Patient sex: M
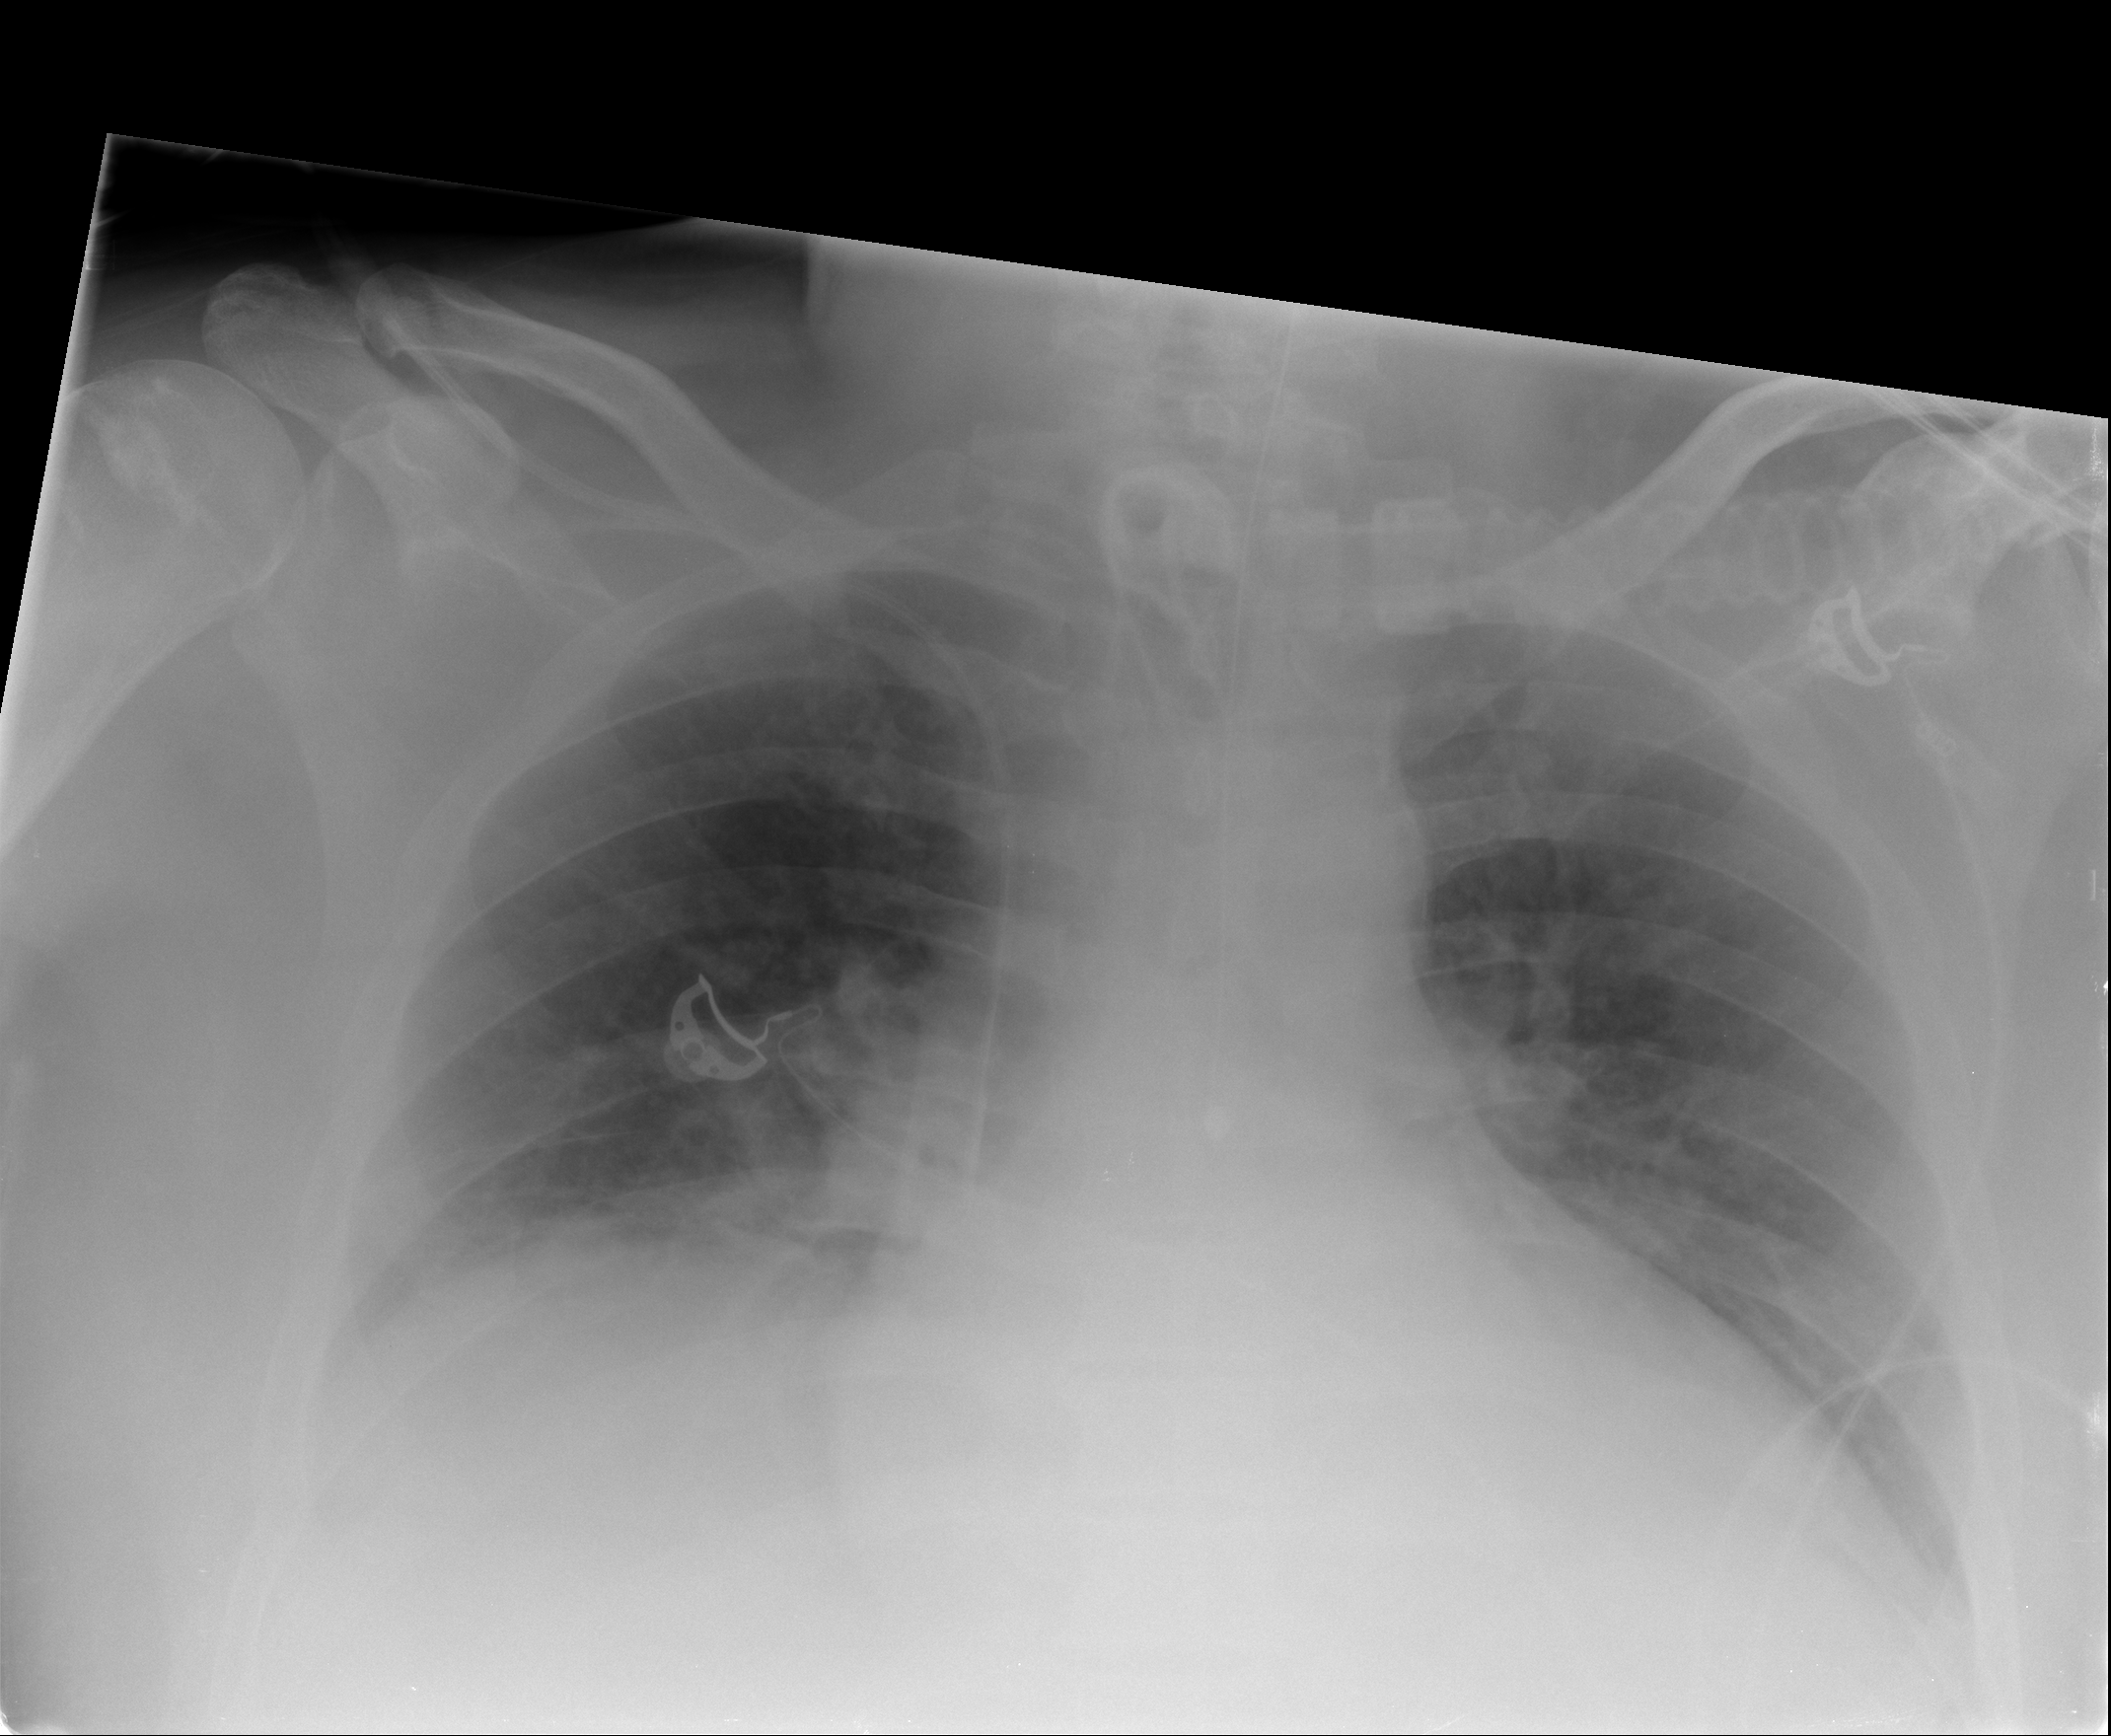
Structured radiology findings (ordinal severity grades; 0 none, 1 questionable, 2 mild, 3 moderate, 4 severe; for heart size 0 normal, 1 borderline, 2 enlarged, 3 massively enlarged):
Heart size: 2
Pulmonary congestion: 2
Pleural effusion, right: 0
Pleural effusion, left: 0
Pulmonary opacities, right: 0
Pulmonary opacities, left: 0
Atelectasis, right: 2
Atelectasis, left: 2